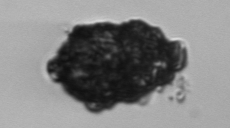
Label: Delphineis